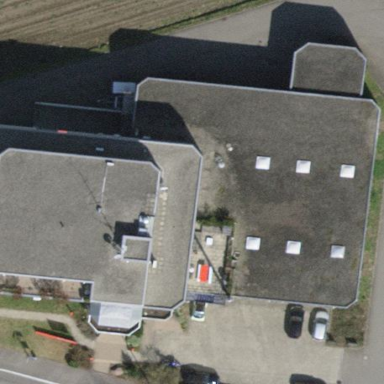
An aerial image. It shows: Office building.